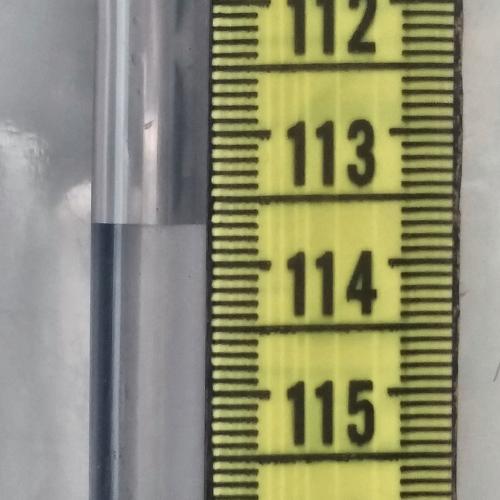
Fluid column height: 113.7 cm